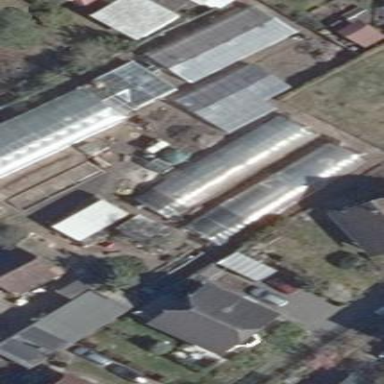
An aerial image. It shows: Greenhouse.